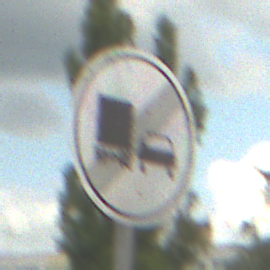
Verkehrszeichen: EndeUeberholverbotKraftfahrzeuge
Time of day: MorningAfternoon
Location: Outdoor (Suburban)
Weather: PartlyCloudy
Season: NotSpecified
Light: Natural